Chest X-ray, PA view. Patient: 24 years old, sex M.
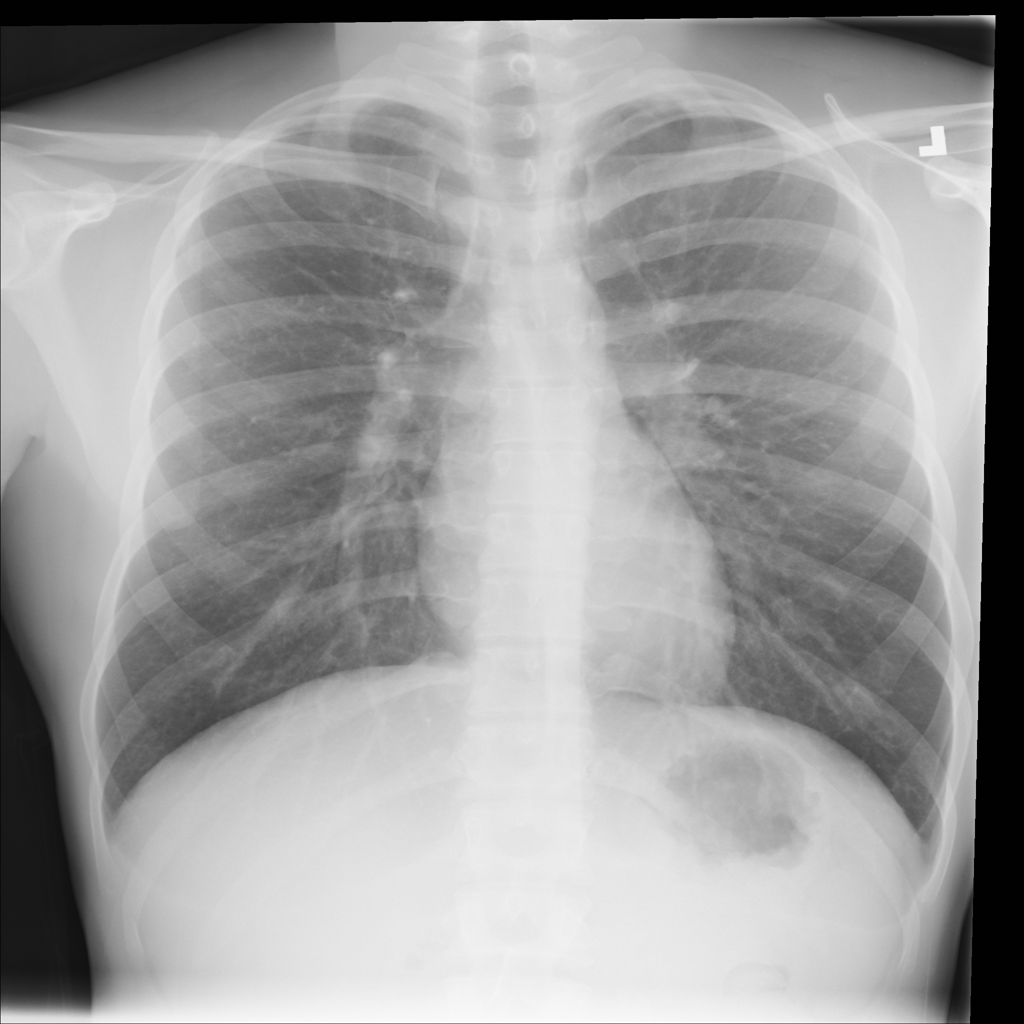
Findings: No Finding